Question: I have a question about legends in ggplot2. I managed to plot three lines in the same graph and want to add a legend with the three colors used. This is the code used
'''
library(ggplot2)
## edit from original post - removed lines that downloaded data from broken link. Data snippet now below.
## Here a subset as used by <URL>
datos <- structure(list(fecha = structure(c(<PHONE>, <PHONE>, <PHONE>, <PHONE>, <PHONE>, <PHONE>, <PHONE>, <PHONE>, <PHONE>, <PHONE>, <PHONE>, <PHONE>, <PHONE>, <PHONE>, <PHONE>, <PHONE>, <PHONE>, <PHONE>, <PHONE>, <PHONE>), class = c("POSIXct", "POSIXt"), tzone = ""), TempMax = c(26.58, 27.78, 27.9, 27.44, 30.9, 30.44, 27.57, 25.71, 25.98, 26.84, 33.58, 30.7, 31.3, 27.18, 26.58, 26.18, 25.19, 24.19, 27.65, 23.92), TempMedia = c(22.88, 22.87, 22.41, 21.63, 22.43, 22.29, 21.89, 20.52, 19.71, 20.73, 23.51, 23.13, 22.95, 21.95, 21.91, 20.72, 20.45, 19.42, 19.97, 19.61), TempMin = c(
19.34, 19.14, 18.34, 17.49, 16.75, 16.75, 16.88, 16.82, 14.82, 16.01, 16.88, 17.55, 16.75, 17.22, 19.01,
16.95, 17.55, 15.21, 14.22, 16.42
)), .Names = c(
"fecha", "TempMax",
"TempMedia", "TempMin"
), row.names = c(NA, 20L), class = "data.frame")
ggplot(data = datos, aes(x = fecha, y = TempMax, colour = "1")) +
geom_line(colour = "red") +
geom_line(aes(x = fecha, y = TempMedia, colour = "2"), colour = "green") +
geom_line(aes(x = fecha, y = TempMin, colour = "2"), colour = "blue") +
scale_y_continuous(limits = c(-10, 40)) +
scale_colour_manual(values = c("red", "green", "blue")) +
labs(title = "TITULO", x = NULL, y = "Temperatura (C)")
'''

I'd like to add a legend with the three colours used and the name of the variable (TempMax,TempMedia and TempMin). I have tried
'scale_colour_manual', but can't find the exact way.
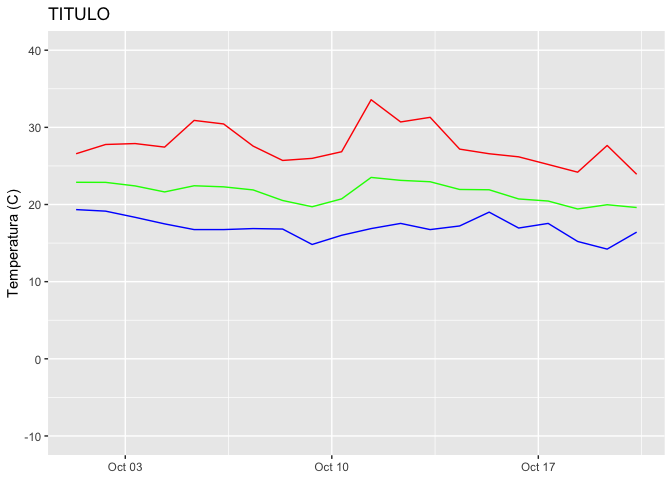
Answer: I tend to find that if I'm specifying individual colours in multiple geom's, I'm doing it wrong. Here's how I would plot your data:
'''
library(ggplot2)
library(tidyr)
dd_tidyr <- pivot_longer(datos, cols = -fecha, names_to = "Temperature")
'''
All that's left is a simple ggplot command:
'''
ggplot(dd_tidyr) +
geom_line(aes(x = fecha, y = value, colour = Temperature)) +
scale_colour_manual(values = c("red", "green", "blue"))
'''

There are other ways to reshape the data. A superseded way is to use the now retired {reshape2} package.
'''
library(reshape2)
dd = melt(datos, id=c("fecha"))
'''